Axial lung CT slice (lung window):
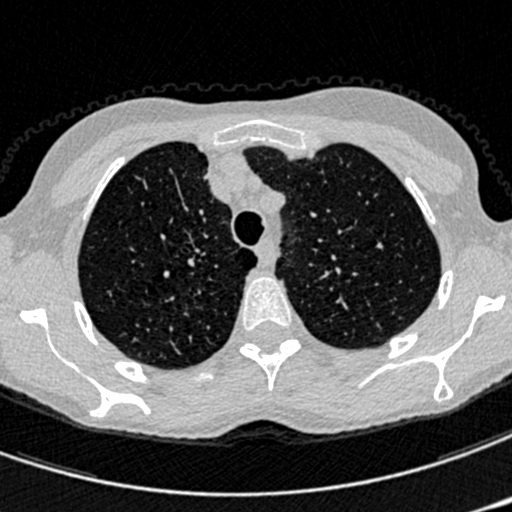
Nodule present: no